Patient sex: F
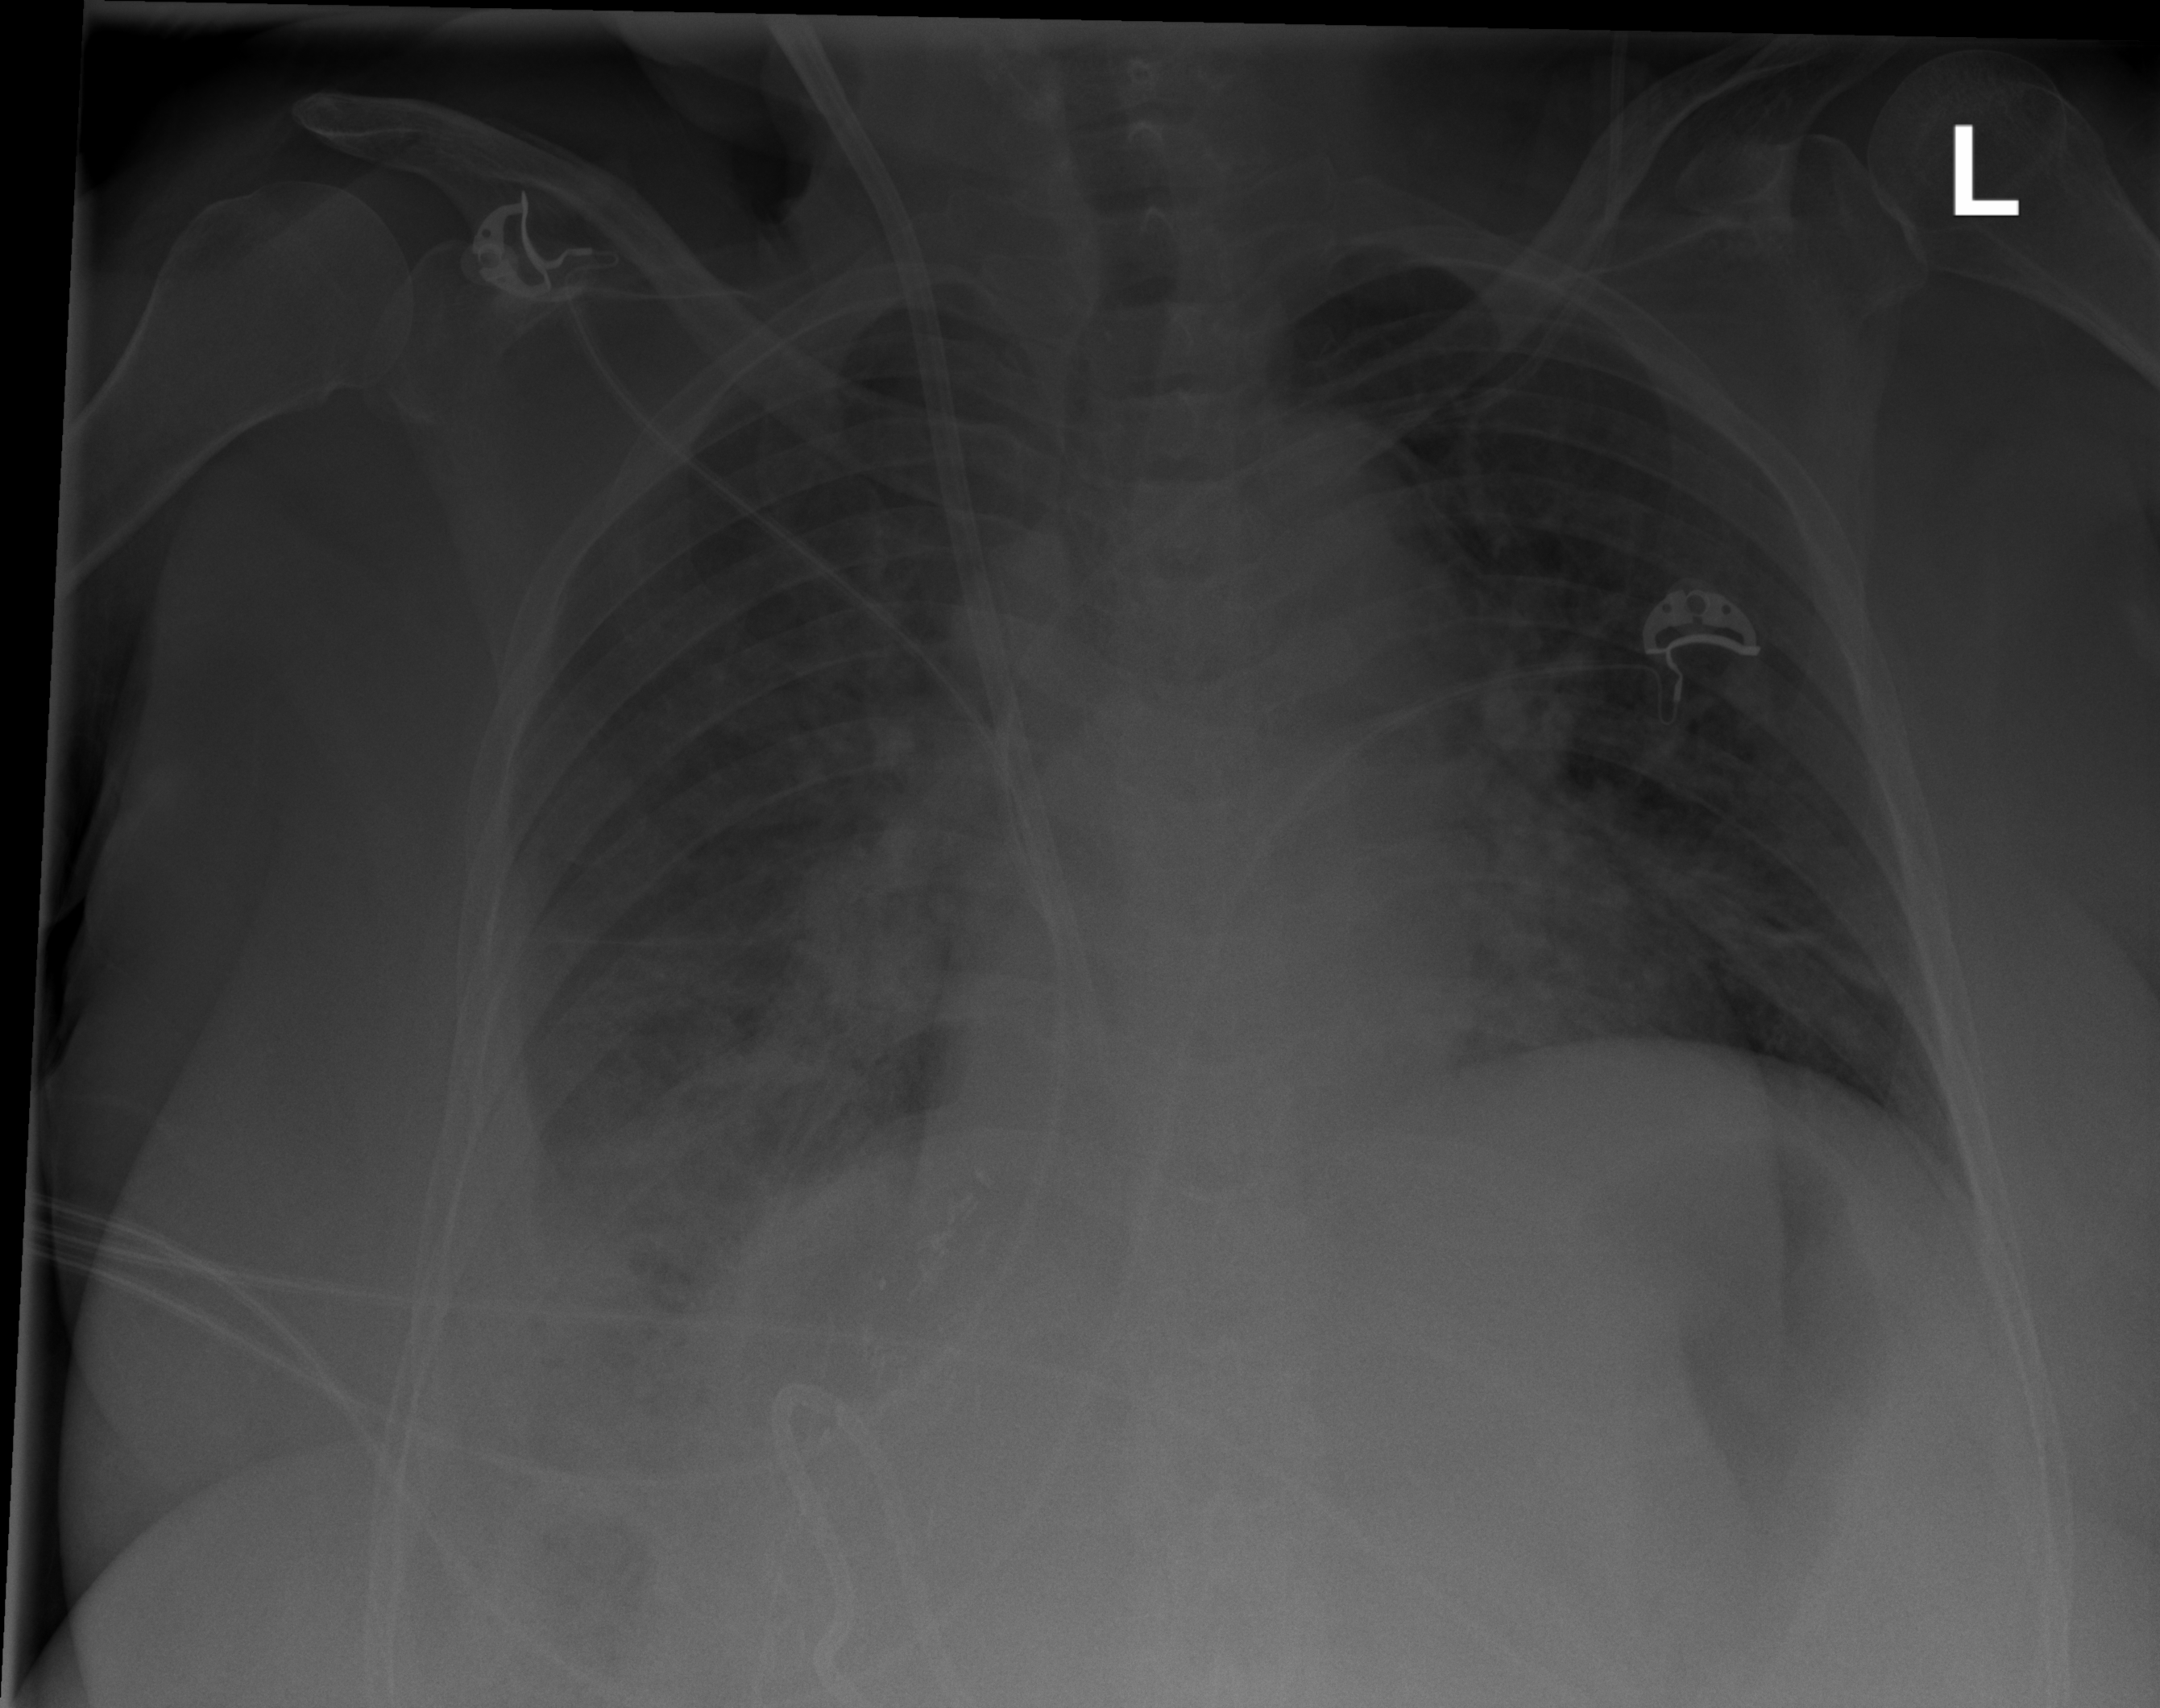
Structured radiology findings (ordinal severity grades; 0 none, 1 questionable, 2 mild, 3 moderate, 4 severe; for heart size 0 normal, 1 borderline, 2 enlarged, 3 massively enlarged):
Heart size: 1
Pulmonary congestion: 0
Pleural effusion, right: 3
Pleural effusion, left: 0
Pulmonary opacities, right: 3
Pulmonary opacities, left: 2
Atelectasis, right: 3
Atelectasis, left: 2